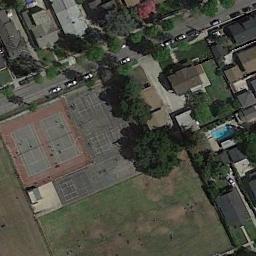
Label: tennis_court